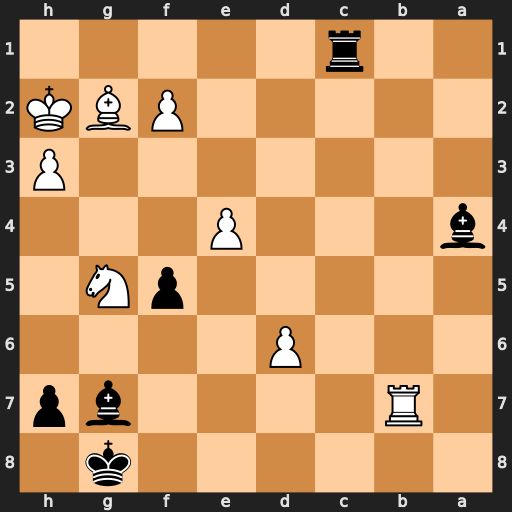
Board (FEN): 6k1/1R4bp/3P4/5pN1/b3P3/7P/5PBK/2r5
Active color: b
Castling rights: -
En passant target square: -
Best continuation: Be5+ f4 Bxf4#